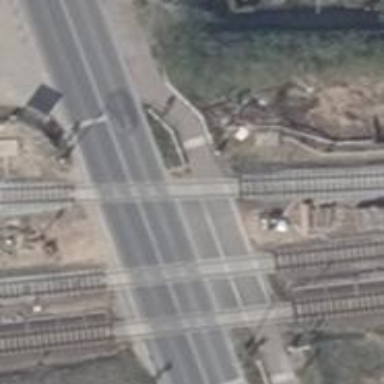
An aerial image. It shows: Level crossing with lights and saltire markings.